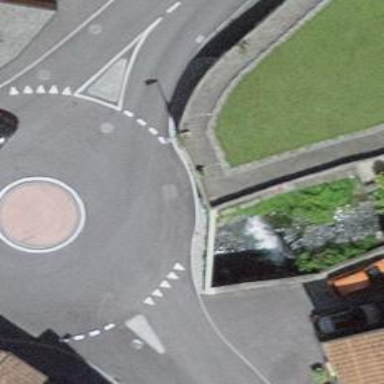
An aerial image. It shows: Tertiary road with asphalt surface leading to roundabout.